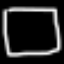
Label: square